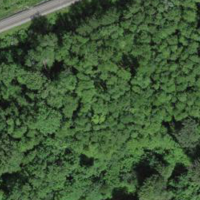
EUNIS habitat code: 41
Species observed at this site:
Tussilago farfara